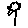
Label: flower